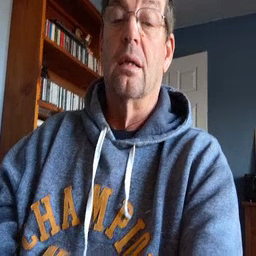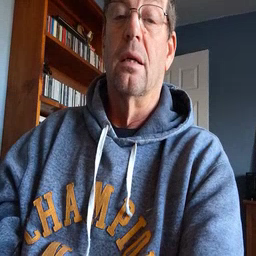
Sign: better